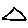
Label: triangle